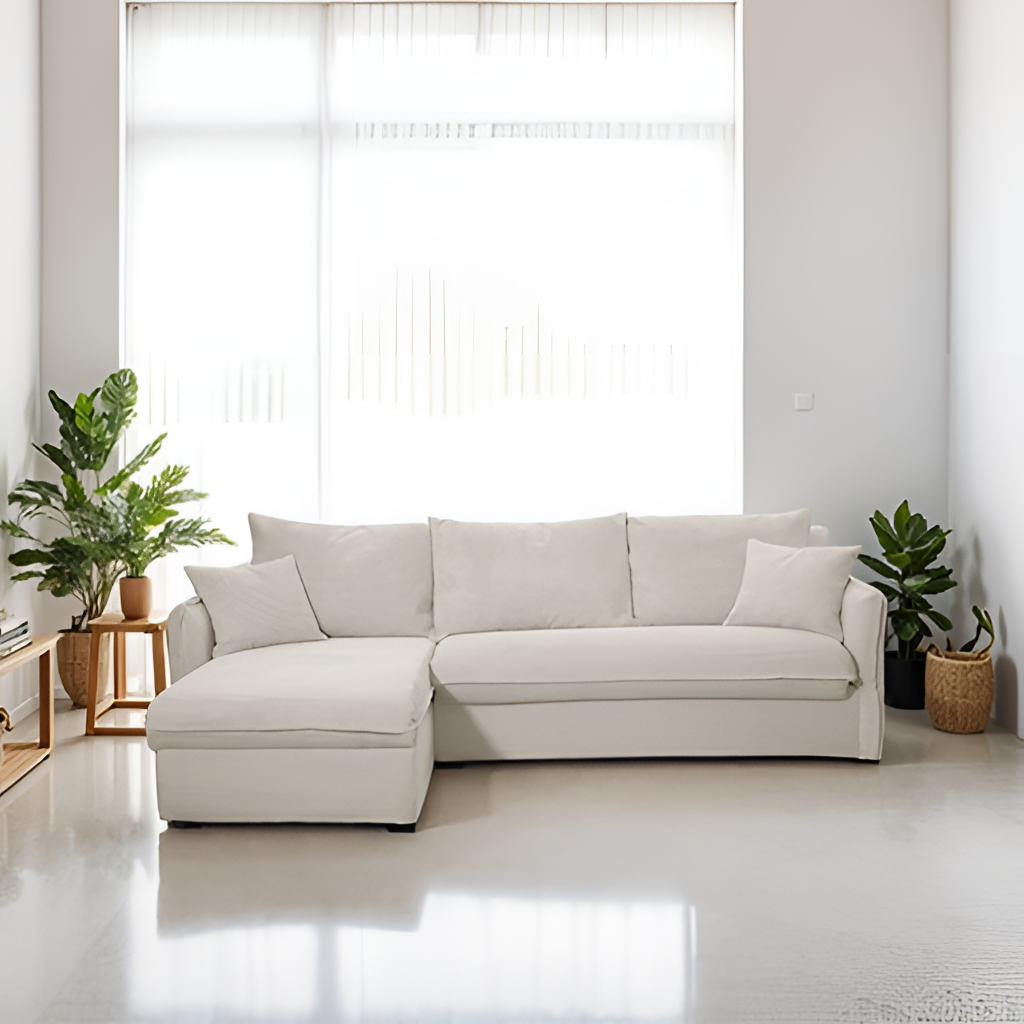
living room, white fabric sectional sofa, white tile flooring, with smooth pattern, modern, white paint wallpaper, with solid pattern